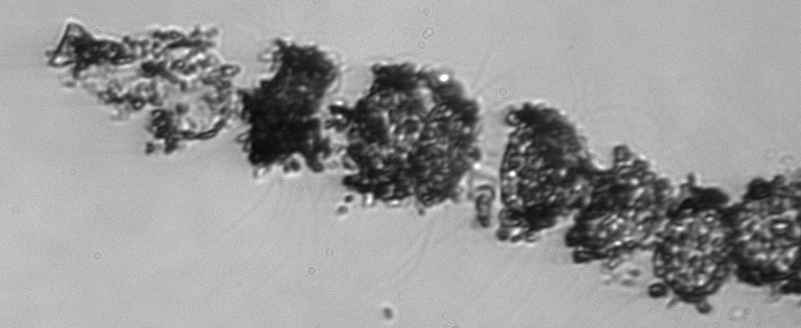
Label: Thalassiosira_TAG_external_detritus